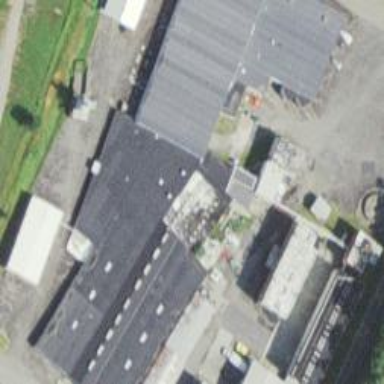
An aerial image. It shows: Sawmill building.